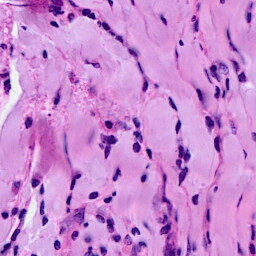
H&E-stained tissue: Breast